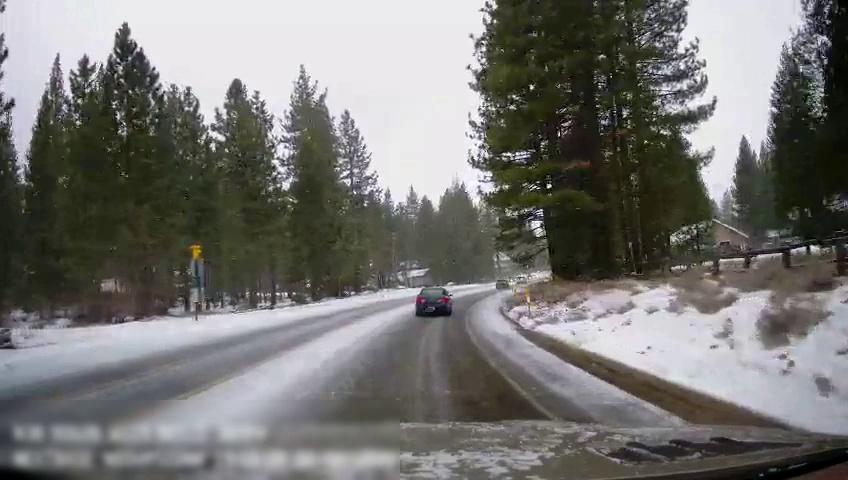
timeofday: Day
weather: Snowy
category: Drivable Space
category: Vehicles | Car
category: Vehicles | Car
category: Vehicles | Car
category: Lanes | Current Lane